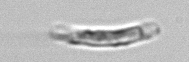
Label: Guinardia_striata